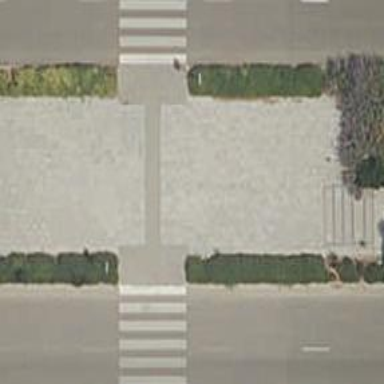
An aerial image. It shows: Footway.